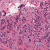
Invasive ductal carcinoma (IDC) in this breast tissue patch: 1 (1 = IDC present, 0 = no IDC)